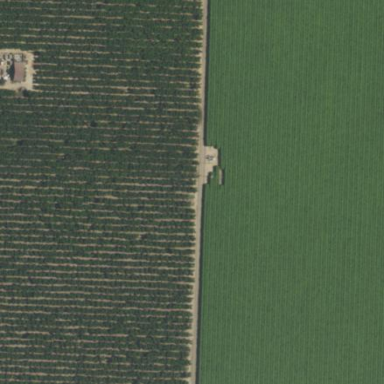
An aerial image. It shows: Orchard.